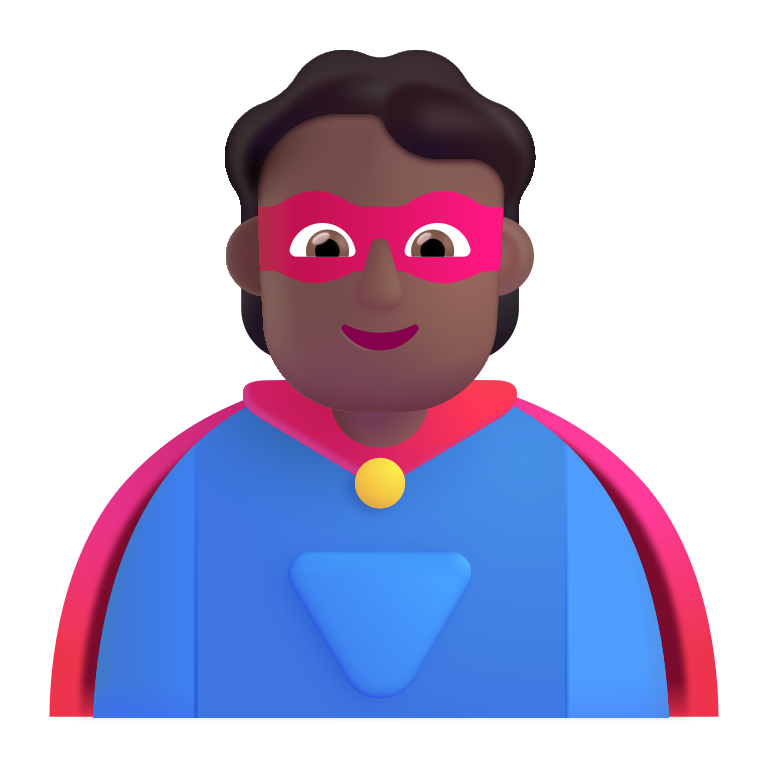
person superhero color  dark